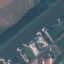
Land use / land cover: River